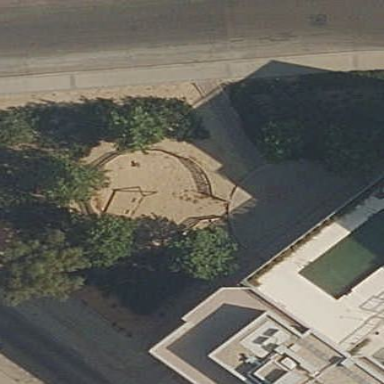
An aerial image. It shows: Playground area for leisure land.